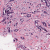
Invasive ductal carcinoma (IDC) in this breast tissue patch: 1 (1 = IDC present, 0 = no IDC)